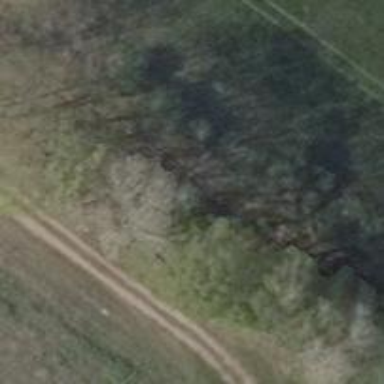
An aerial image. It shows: Row of trees in natural setting.